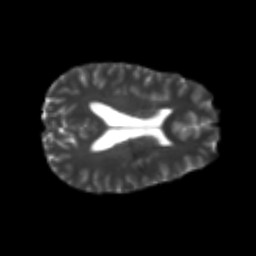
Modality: T2w
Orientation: axial
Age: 26
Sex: male
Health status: healthy
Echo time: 0.074 s